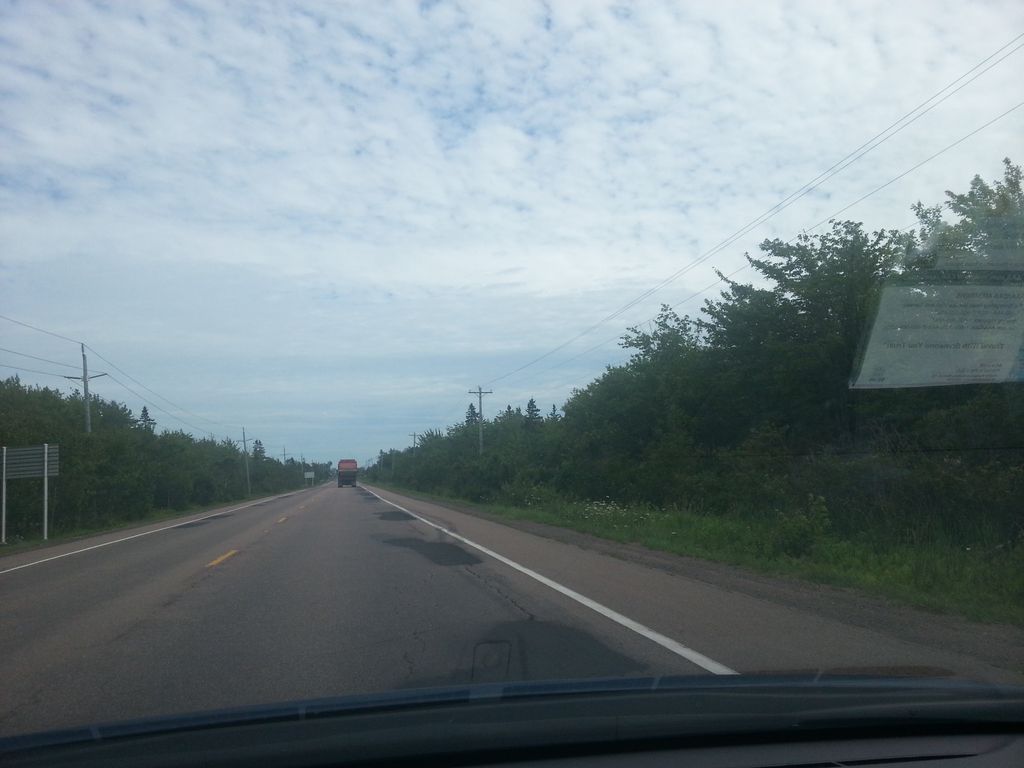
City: charlottetown